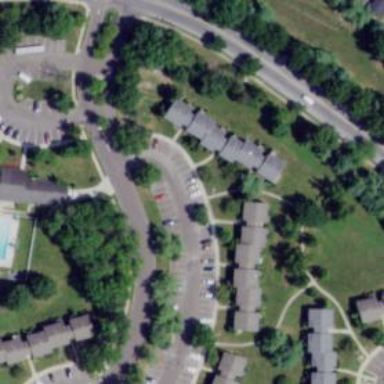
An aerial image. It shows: Living street.